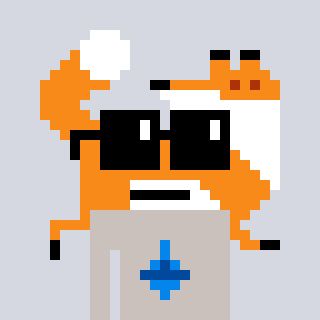
a pixel art character with square black sunglasses, a fox-shaped head and a foggrey-colored body on a cool background